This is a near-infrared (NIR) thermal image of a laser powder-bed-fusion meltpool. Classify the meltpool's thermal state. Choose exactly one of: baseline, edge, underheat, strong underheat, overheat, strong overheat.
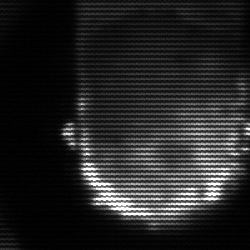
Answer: baseline